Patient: sex F, age 43
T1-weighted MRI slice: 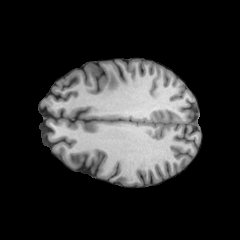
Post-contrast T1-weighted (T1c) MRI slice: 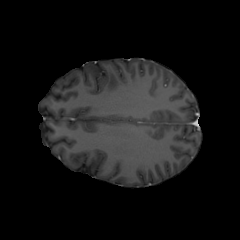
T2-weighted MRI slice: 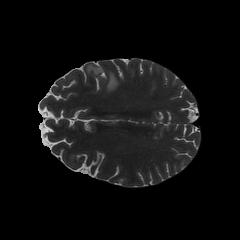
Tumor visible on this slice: yes
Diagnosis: Oligodendroglioma, IDH-mutant, 1p/19q-codeleted
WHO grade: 2